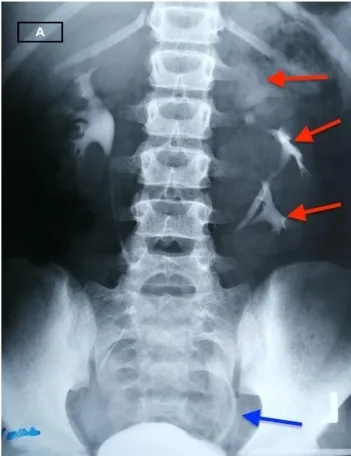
A: IVU (intravenous urogram) showing normal right kidney with 3 moieties in the left kidney (red arrows) draining into urinary bladder as one ureter (blue arrow).
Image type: radiology (x_ray)